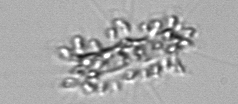
Label: Chaetoceros_didymus_TAG_external_flagellate